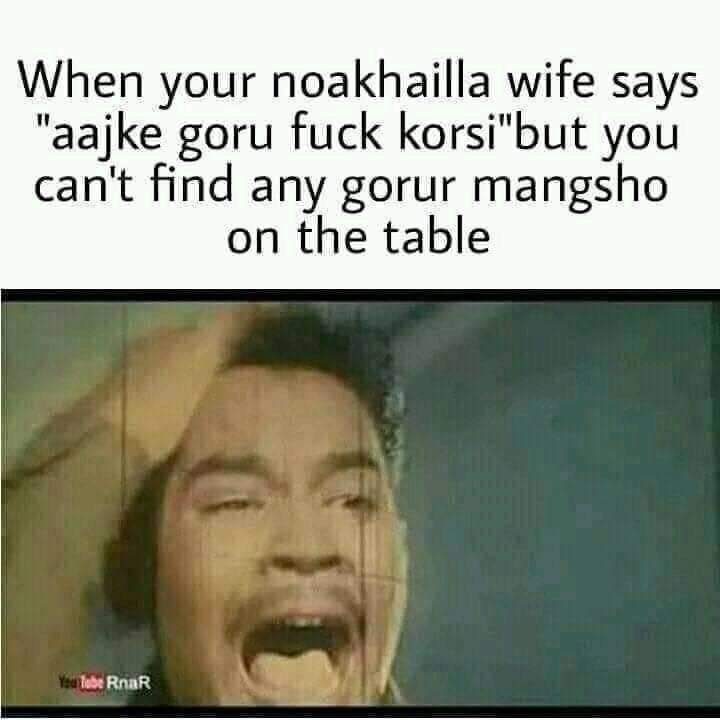
Caption: When your noakhailla wife says "aajke goru fuck korsi" but you can't find any gorur mangsho on the table
Label: hate